Interaction volume radius: 5 \u00c5
Interaction volume height: 25 \u00c5
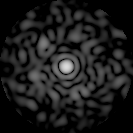
Disorder parameter: 0.8399